Question: I know core data is very much tied to the UITableViewController, however I have an app that has two pages which you can update data on, it would be great if I could see updated values reflected in the relevant labels of each page without having to return to the UITableViewController and using tableView.reloadData(). Is there a way to achieve this?
Thanks
EDIT: I've added a diagram which I hopes makes my question a little clearer. I'd like to make updates to the managed object in view D, which I can confirm (via println) is already working as expected, however when I poptoViewController C, nothing has changed and I'm seeing outdated information. Only when I return to A, the tableview, do the changes to the object become apparent in the UI. So is there a way I can reload the object on view C without having to go back to A?
EDIT #2: After reading the responses below (thanks!), I think that my question boils down to

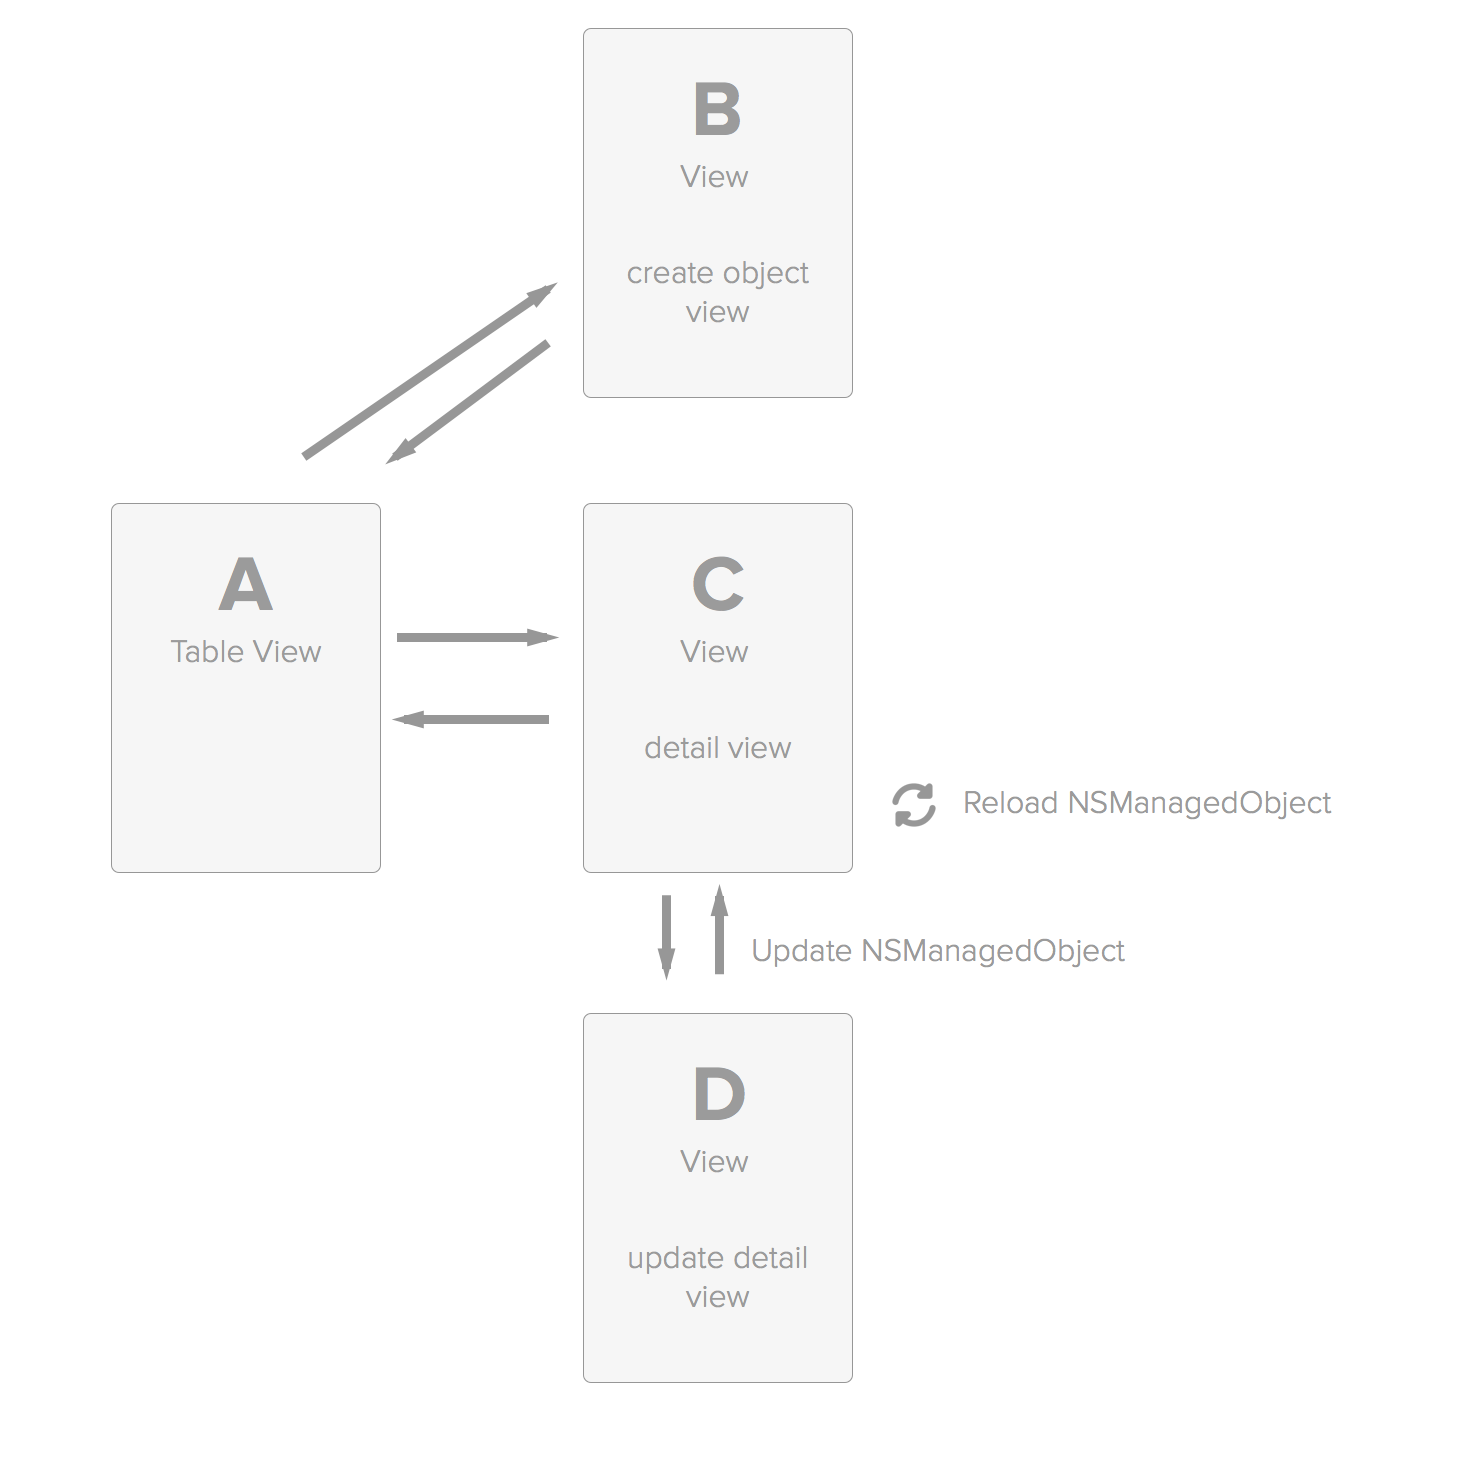
Answer: 'NSFetchedResultsController' gives you this functionality almost for free. Implement the 'NSFetchedResultsControllerDelegate' and set the 'frc.delegate = self'. When changes are made in Core Data, the appropriate delegate methods will be called
The code below is boilerplate from the iOS Master/Detail Core Data template that Xcode sets you up with. To get a copy of all of this, go File -> New -> Project -> Master-Detail Application -> then check "Use Core Data".
'''
func controllerWillChangeContent(controller: NSFetchedResultsController) {
self.tableView.beginUpdates()
}
func controller(controller: NSFetchedResultsController, didChangeSection sectionInfo: NSFetchedResultsSectionInfo, atIndex sectionIndex: Int, forChangeType type: NSFetchedResultsChangeType) {
switch type {
case .Insert:
self.tableView.insertSections(NSIndexSet(index: sectionIndex), withRowAnimation: .Fade)
case .Delete:
self.tableView.deleteSections(NSIndexSet(index: sectionIndex), withRowAnimation: .Fade)
default:
return
}
}
func controller(controller: NSFetchedResultsController, didChangeObject anObject: AnyObject, atIndexPath indexPath: NSIndexPath?, forChangeType type: NSFetchedResultsChangeType, newIndexPath: NSIndexPath?) {
switch type {
case .Insert:
tableView.insertRowsAtIndexPaths([newIndexPath!], withRowAnimation: .Fade)
case .Delete:
tableView.deleteRowsAtIndexPaths([indexPath!], withRowAnimation: .Fade)
case .Update:
self.configureCell(tableView.cellForRowAtIndexPath(indexPath!)!, atIndexPath: indexPath!)
case .Move:
tableView.deleteRowsAtIndexPaths([indexPath!], withRowAnimation: .Fade)
tableView.insertRowsAtIndexPaths([newIndexPath!], withRowAnimation: .Fade)
default:
return
}
}
func controllerDidChangeContent(controller: NSFetchedResultsController) {
self.tableView.endUpdates()
}
'''
'''
- (void)controllerWillChangeContent:(NSFetchedResultsController *)controller
{
[self.tableView beginUpdates];
}
- (void)controller:(NSFetchedResultsController *)controller didChangeSection:(id <NSFetchedResultsSectionInfo>)sectionInfo
atIndex:(NSUInteger)sectionIndex forChangeType:(NSFetchedResultsChangeType)type
{
switch(type) {
case NSFetchedResultsChangeInsert:
[self.tableView insertSections:[NSIndexSet indexSetWithIndex:sectionIndex] withRowAnimation:UITableViewRowAnimationFade];
break;
case NSFetchedResultsChangeDelete:
[self.tableView deleteSections:[NSIndexSet indexSetWithIndex:sectionIndex] withRowAnimation:UITableViewRowAnimationFade];
break;
default:
return;
}
}
- (void)controller:(NSFetchedResultsController *)controller didChangeObject:(id)anObject
atIndexPath:(NSIndexPath *)indexPath forChangeType:(NSFetchedResultsChangeType)type
newIndexPath:(NSIndexPath *)newIndexPath
{
UITableView *tableView = self.tableView;
switch(type) {
case NSFetchedResultsChangeInsert:
[tableView insertRowsAtIndexPaths:@[newIndexPath] withRowAnimation:UITableViewRowAnimationFade];
break;
case NSFetchedResultsChangeDelete:
[tableView deleteRowsAtIndexPaths:@[indexPath] withRowAnimation:UITableViewRowAnimationFade];
break;
case NSFetchedResultsChangeUpdate:
[self configureCell:[tableView cellForRowAtIndexPath:indexPath] atIndexPath:indexPath];
break;
case NSFetchedResultsChangeMove:
[tableView deleteRowsAtIndexPaths:@[indexPath] withRowAnimation:UITableViewRowAnimationFade];
[tableView insertRowsAtIndexPaths:@[newIndexPath] withRowAnimation:UITableViewRowAnimationFade];
break;
}
}
- (void)controllerDidChangeContent:(NSFetchedResultsController *)controller
{
[self.tableView endUpdates];
}
'''